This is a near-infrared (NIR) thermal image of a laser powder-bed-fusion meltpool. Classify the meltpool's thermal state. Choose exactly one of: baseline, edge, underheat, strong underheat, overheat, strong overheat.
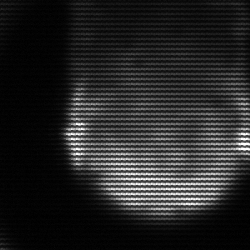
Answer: edge